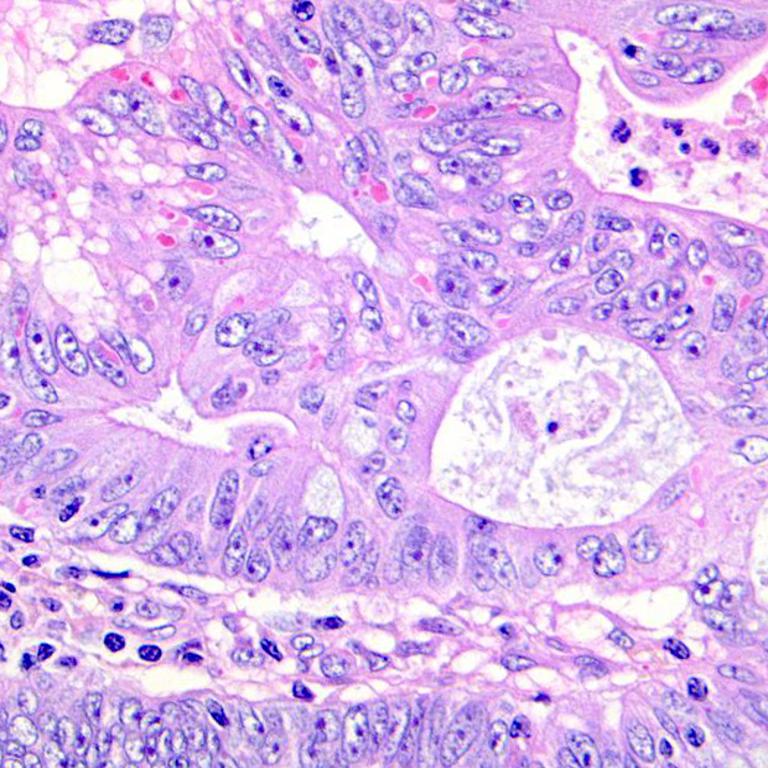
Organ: colon
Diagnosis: adenocarcinomas